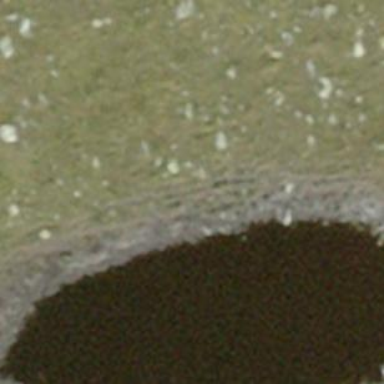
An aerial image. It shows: Pond with natural water.